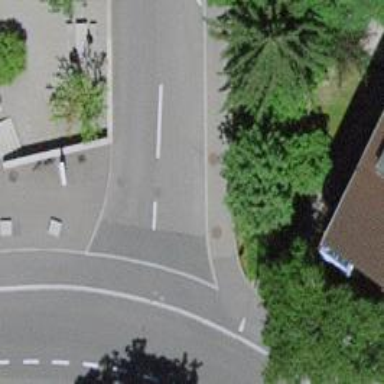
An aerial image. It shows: Residential road with asphalt surface. The right sidewalk also has asphalt surface.